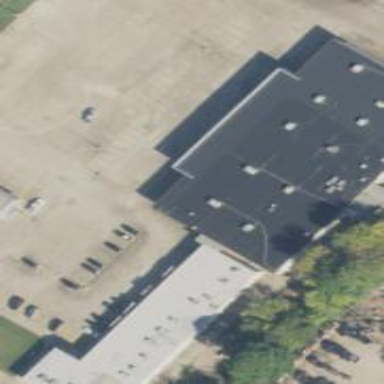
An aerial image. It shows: Retail building.